Question: I have found an example that shows login via Twitter using <URL>. But I want something like this

Is there any example or tutorial talking about this?
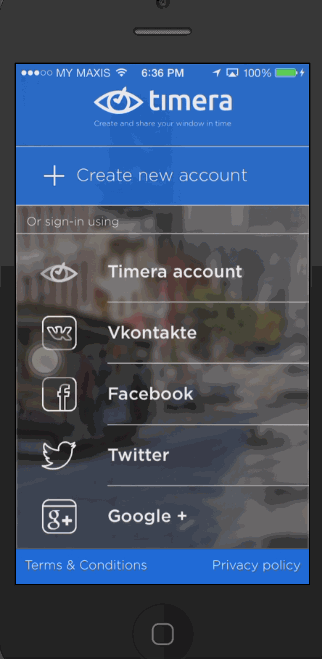
Answer: I use this library to do web view Oauth login, this should make the job done:
<URL>